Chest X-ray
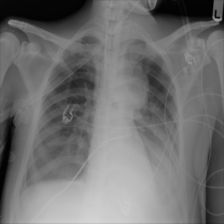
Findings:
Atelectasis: negative
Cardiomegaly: negative
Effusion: negative
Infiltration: positive
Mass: positive
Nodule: negative
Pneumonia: negative
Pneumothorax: negative
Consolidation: positive
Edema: negative
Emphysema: negative
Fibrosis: negative
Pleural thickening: negative
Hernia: negative